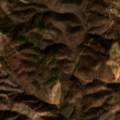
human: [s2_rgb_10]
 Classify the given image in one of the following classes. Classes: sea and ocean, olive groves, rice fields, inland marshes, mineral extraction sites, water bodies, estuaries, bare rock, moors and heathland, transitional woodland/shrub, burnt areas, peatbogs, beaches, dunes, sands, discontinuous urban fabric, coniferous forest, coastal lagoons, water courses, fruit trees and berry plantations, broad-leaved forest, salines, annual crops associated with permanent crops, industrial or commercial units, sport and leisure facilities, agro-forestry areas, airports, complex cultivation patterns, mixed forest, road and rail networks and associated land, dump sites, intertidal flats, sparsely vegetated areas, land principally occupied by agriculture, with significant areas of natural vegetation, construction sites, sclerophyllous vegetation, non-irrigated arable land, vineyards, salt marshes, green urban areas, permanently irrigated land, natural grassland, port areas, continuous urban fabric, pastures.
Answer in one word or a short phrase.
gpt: complex cultivation patterns, coniferous forest, moors and heathland, transitional woodland/shrub